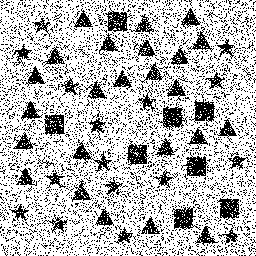
Squares: 8
Triangles: 24
Stars: 16
Total shapes: 48